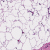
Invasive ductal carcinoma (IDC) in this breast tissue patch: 0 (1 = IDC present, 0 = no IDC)